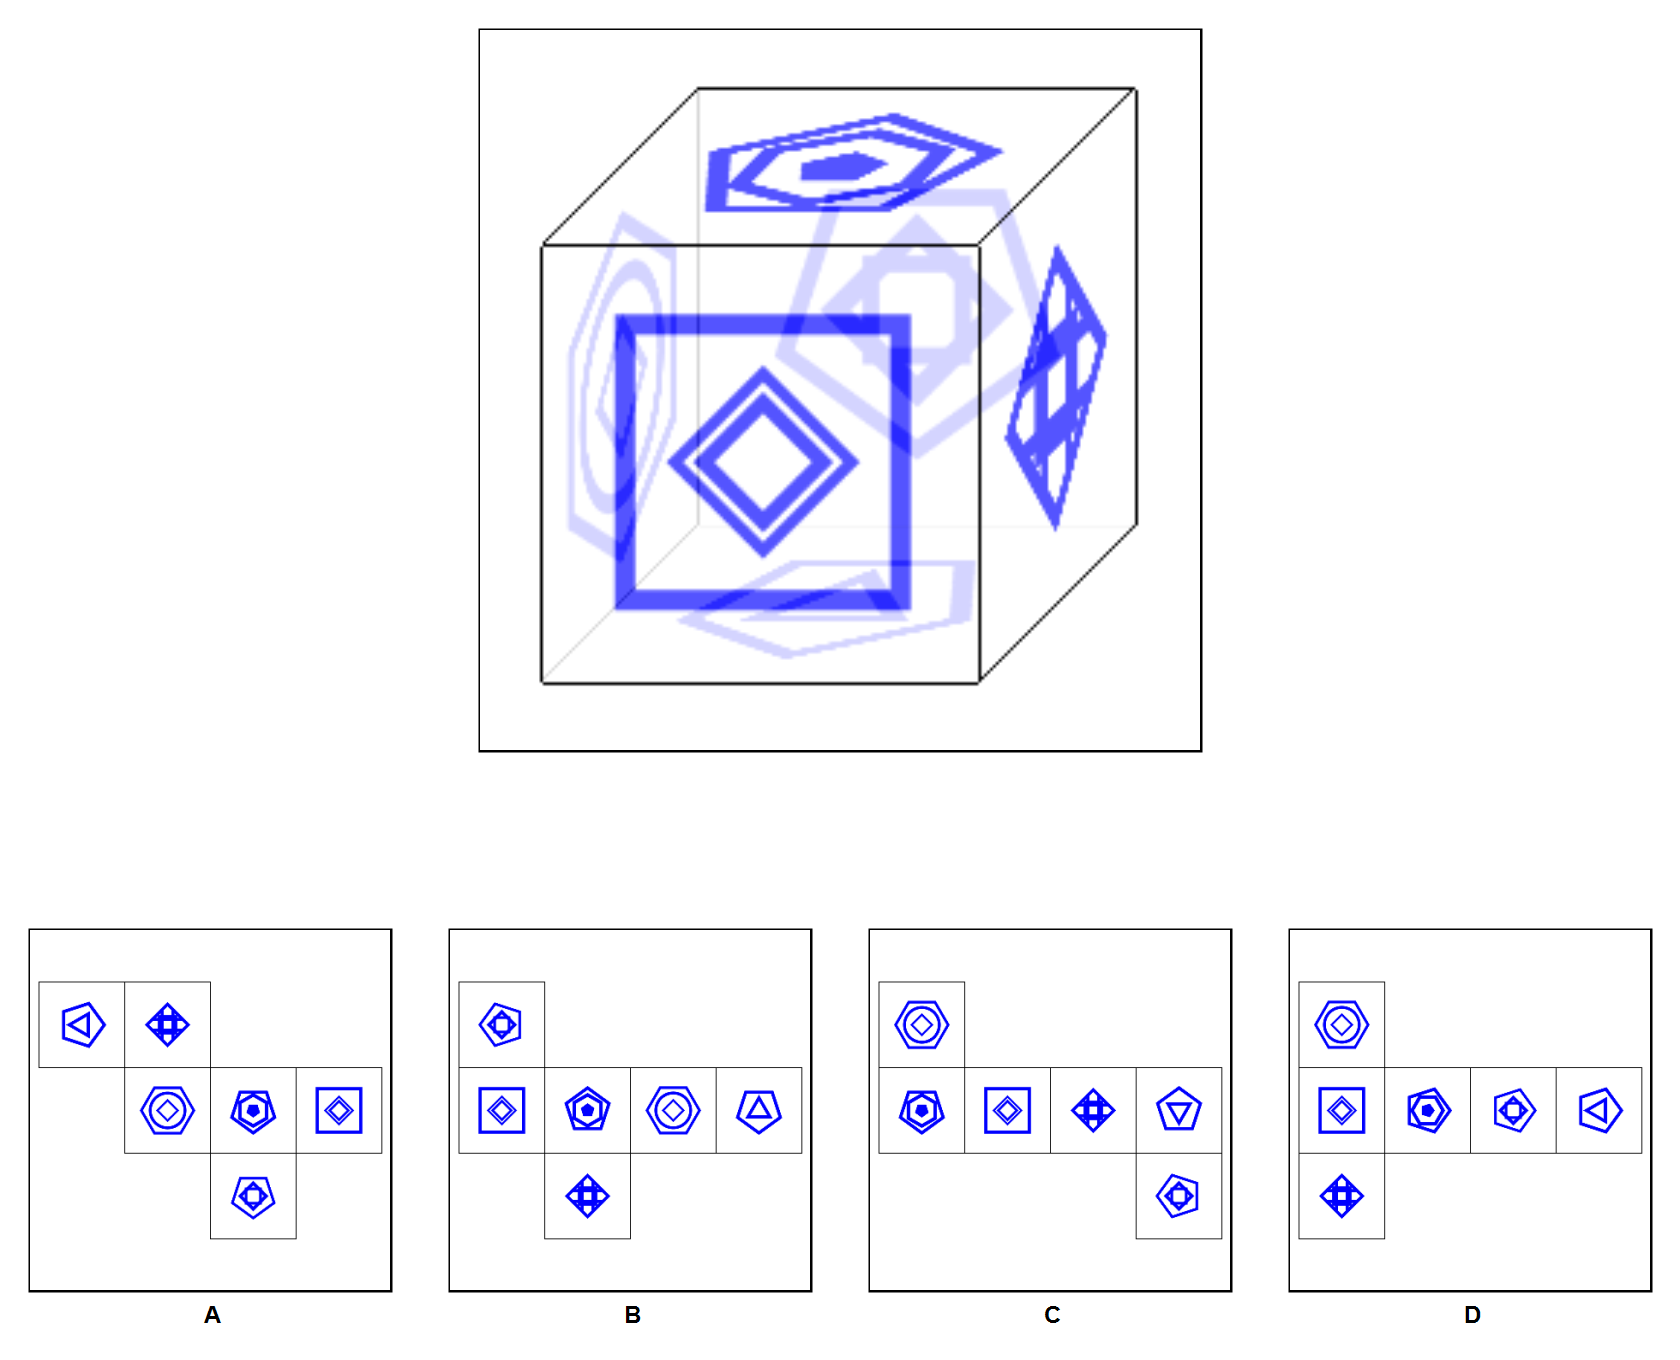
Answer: D